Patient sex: F
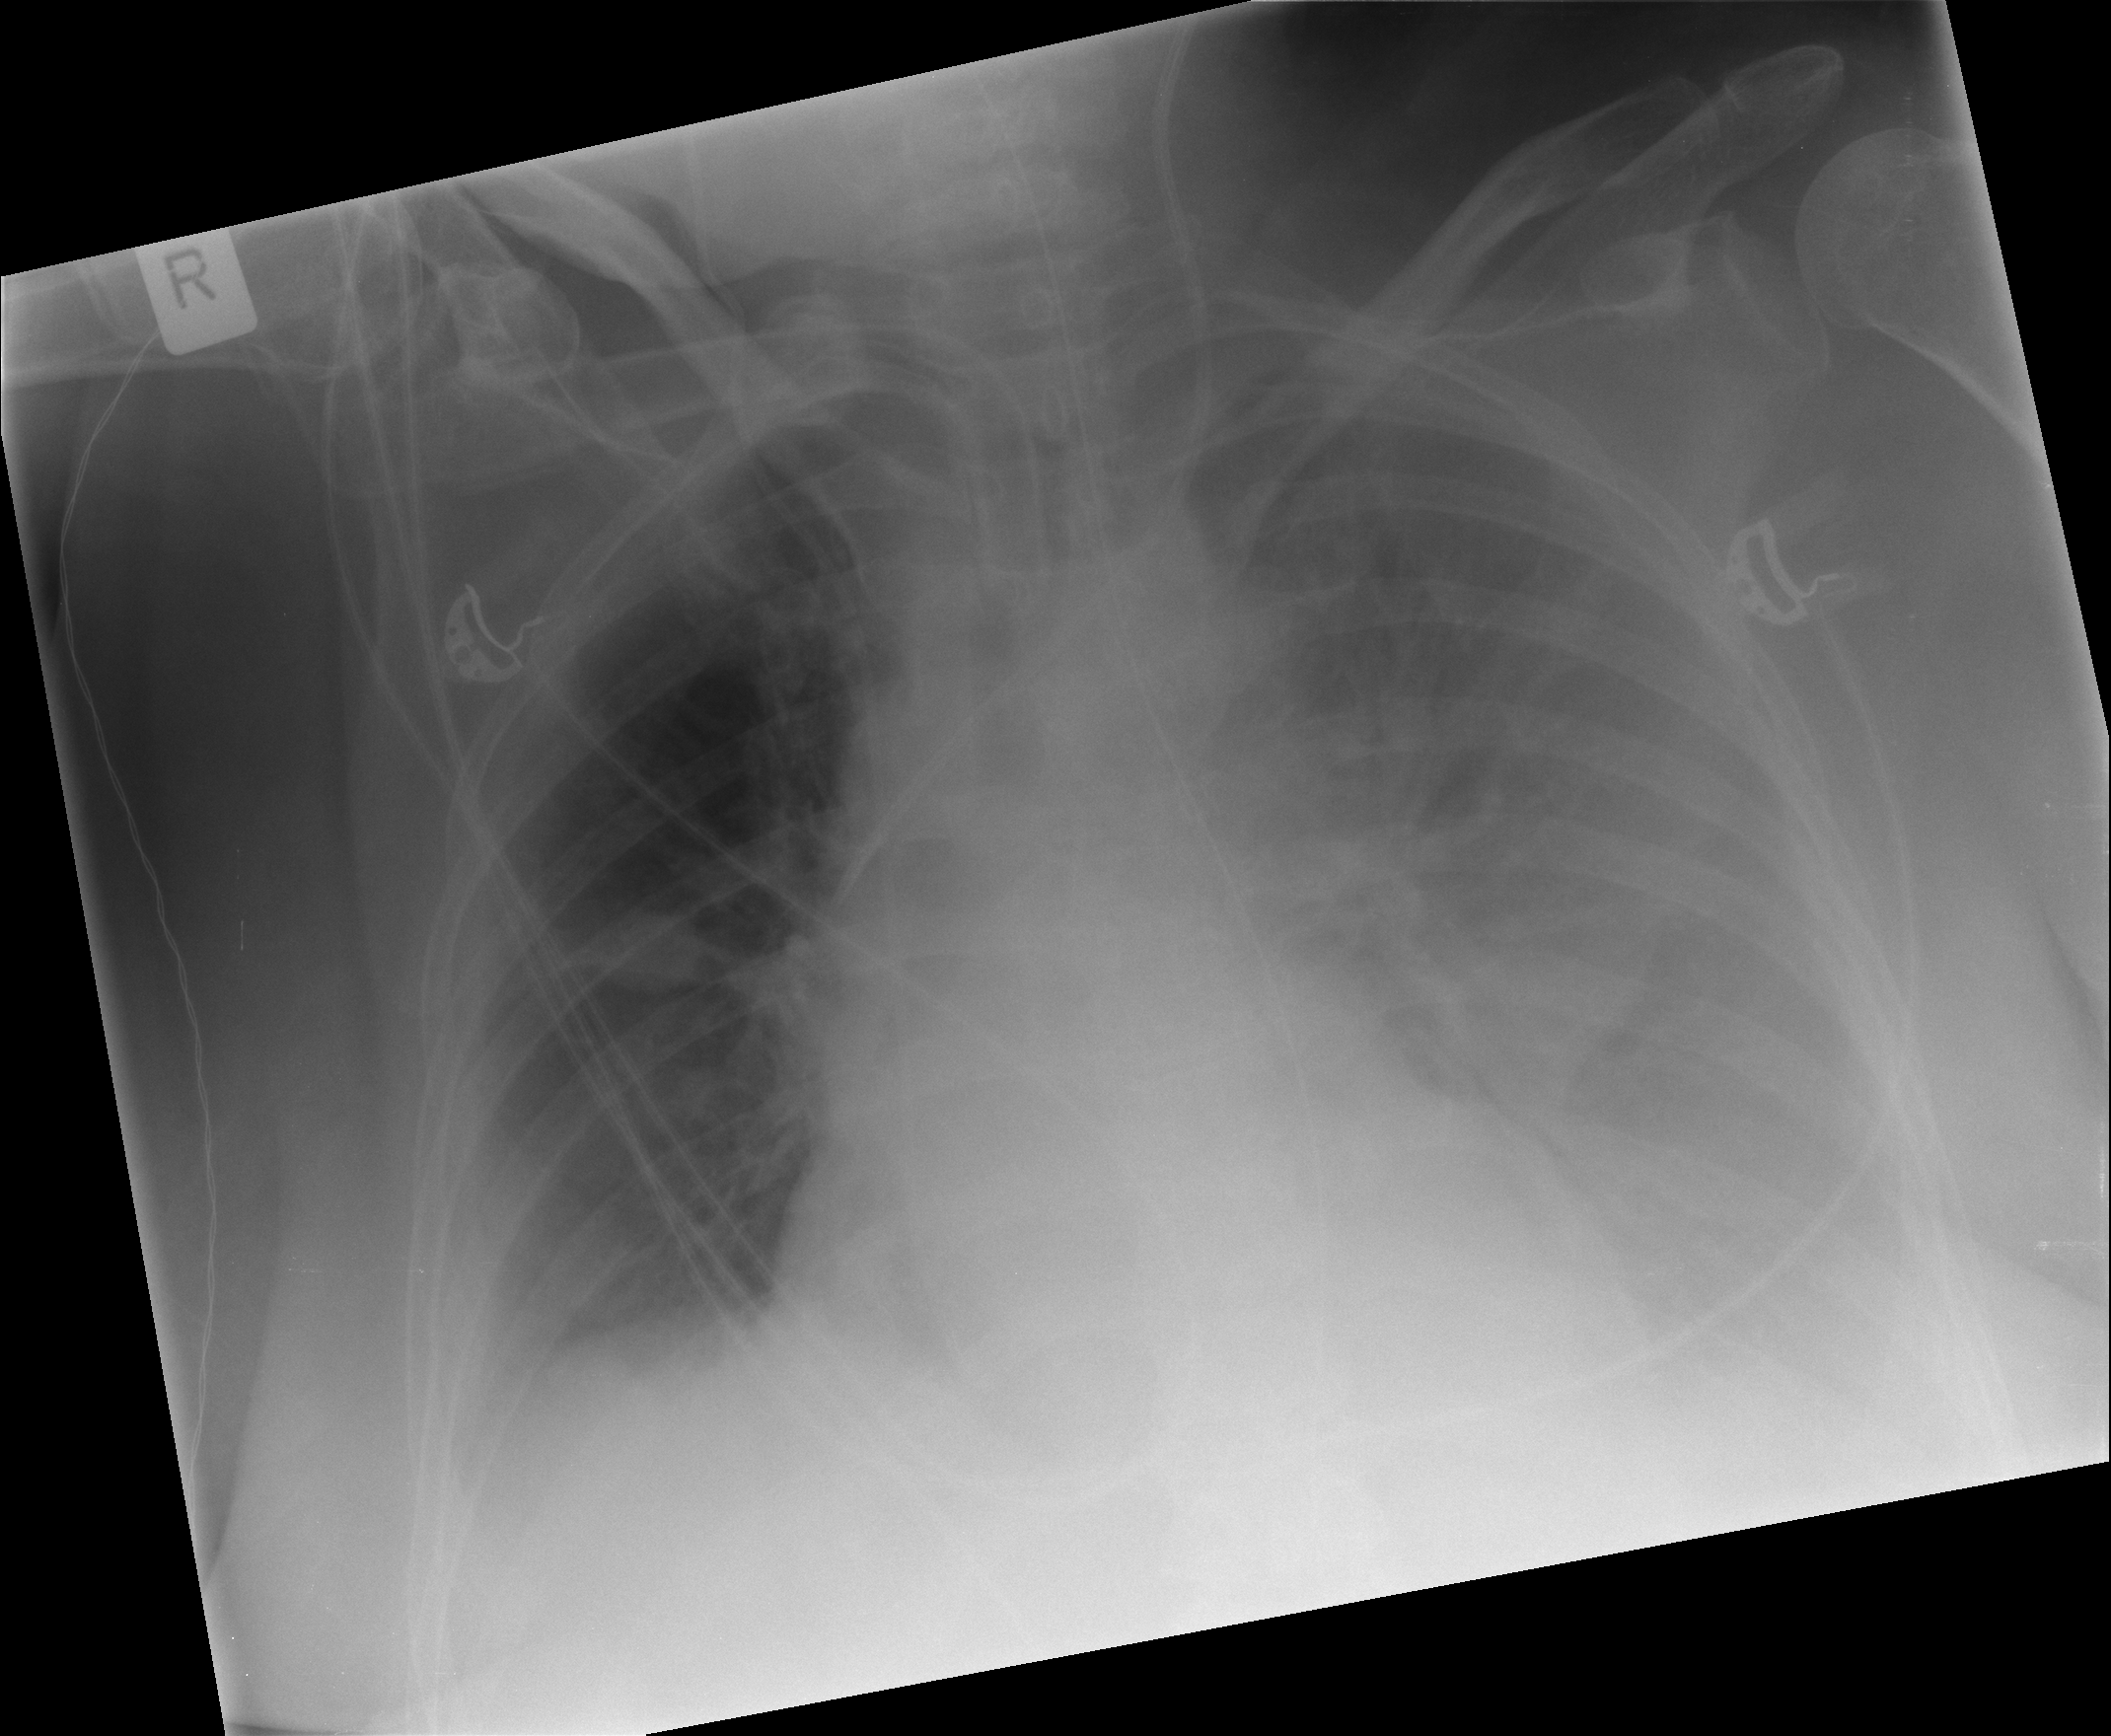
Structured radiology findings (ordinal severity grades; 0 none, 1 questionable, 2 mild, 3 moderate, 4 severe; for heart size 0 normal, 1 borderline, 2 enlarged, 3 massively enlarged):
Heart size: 1
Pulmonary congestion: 0
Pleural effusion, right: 2
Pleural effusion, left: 3
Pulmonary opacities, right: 0
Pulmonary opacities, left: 0
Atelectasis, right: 2
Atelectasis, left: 2